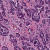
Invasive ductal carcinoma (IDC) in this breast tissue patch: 1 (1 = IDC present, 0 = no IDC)